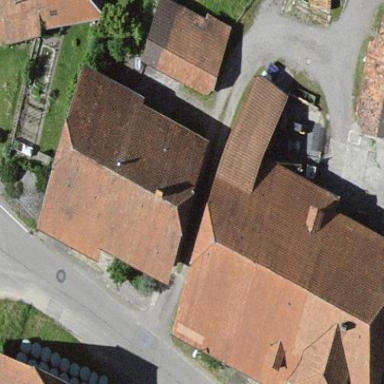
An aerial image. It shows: Farm building.